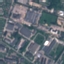
Label: Industrial